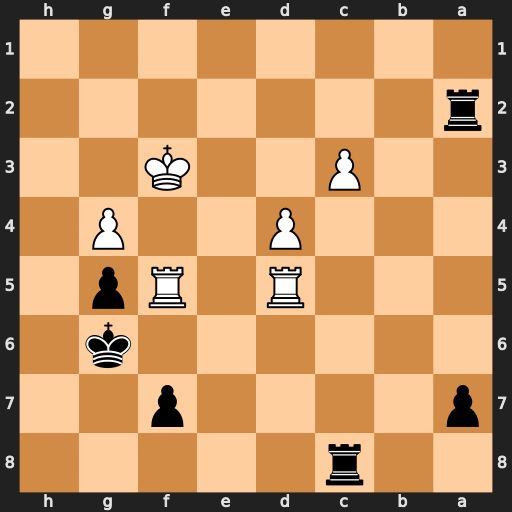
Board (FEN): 2r5/p4p2/6k1/3R1Rp1/3P2P1/2P2K2/r7/8
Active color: b
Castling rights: -
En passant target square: -
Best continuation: Rxc3+ Ke4 Re2#